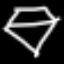
Label: diamond